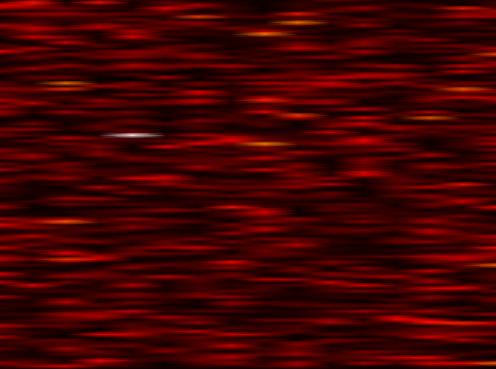
Label: FBMC